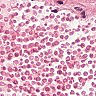
Metastatic tissue present: no